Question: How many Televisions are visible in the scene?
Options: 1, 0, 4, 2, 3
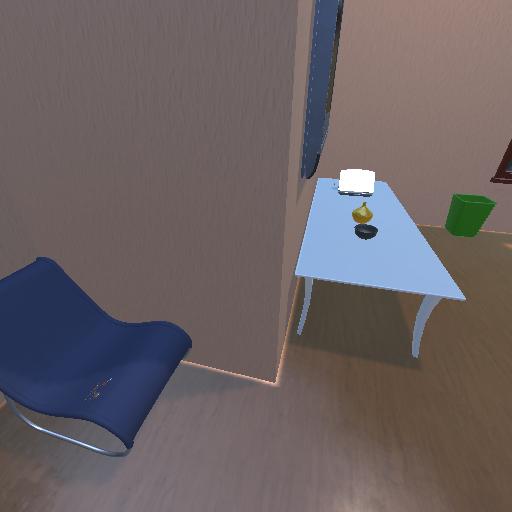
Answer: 1